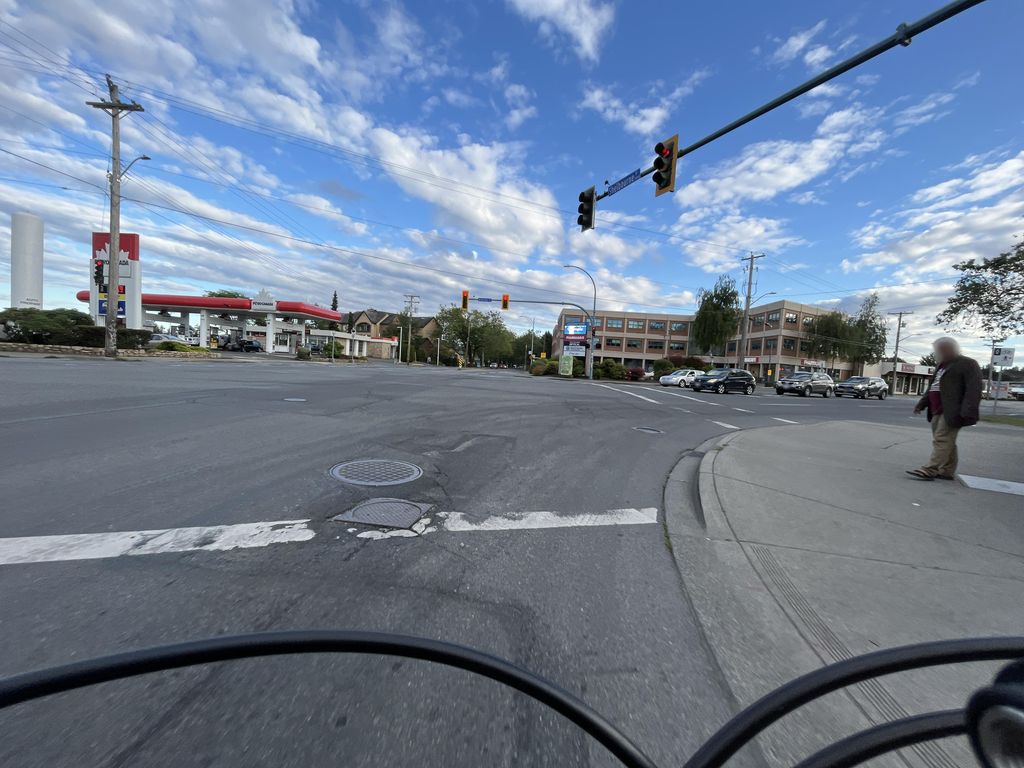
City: victoria